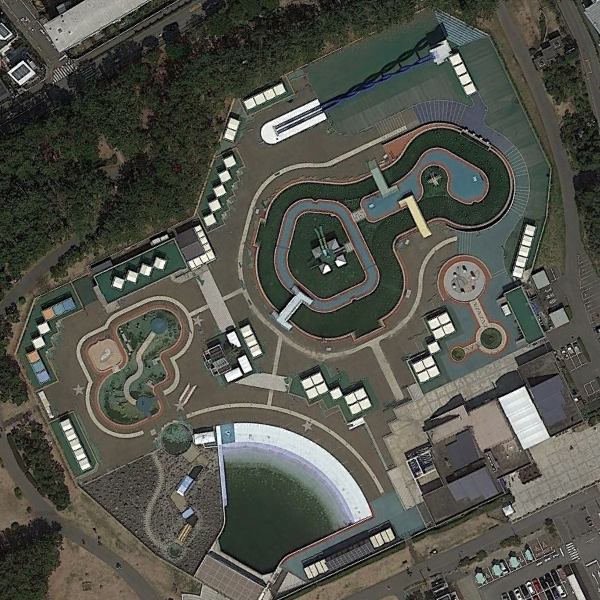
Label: Park